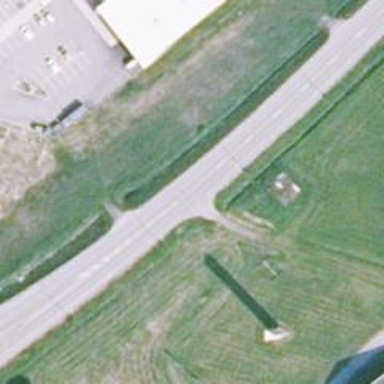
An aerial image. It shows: Primary highway with asphalt surface.